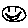
Label: smiley face